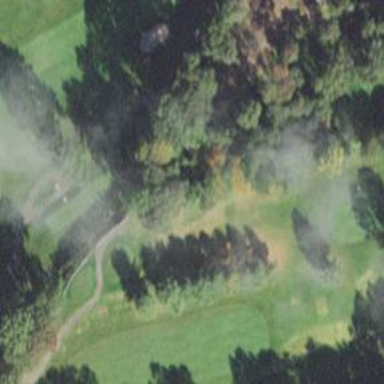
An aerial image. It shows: Service road used as golf cart path.